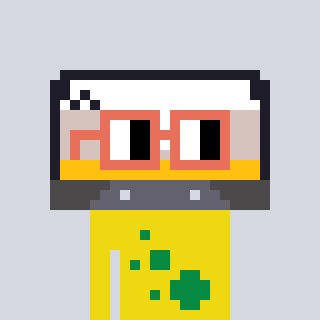
a pixel art character with square orange glasses, a cassette tape-shaped head and a yellow-colored body on a cool background